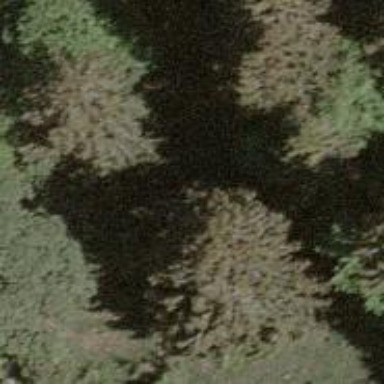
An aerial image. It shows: Single tag "natural: tree."